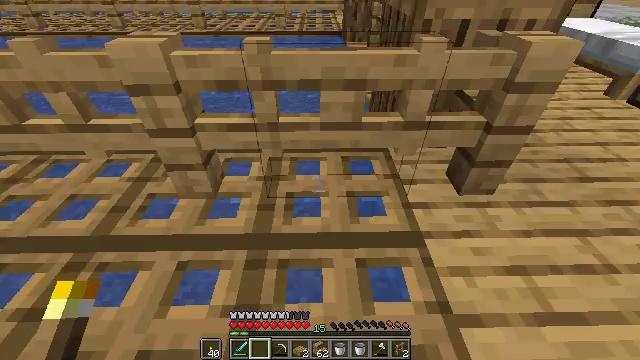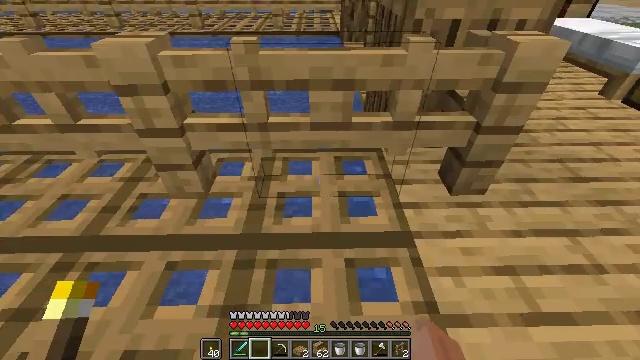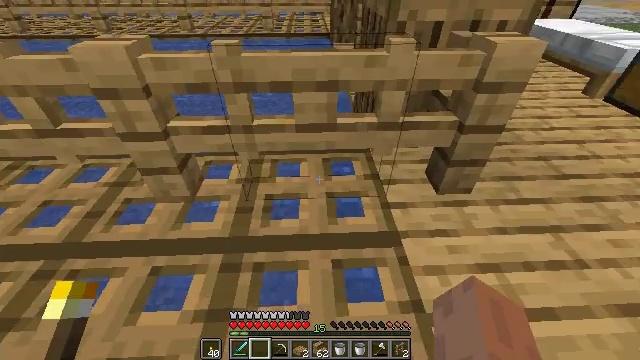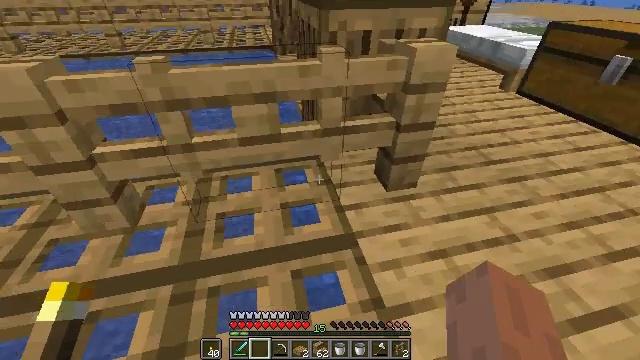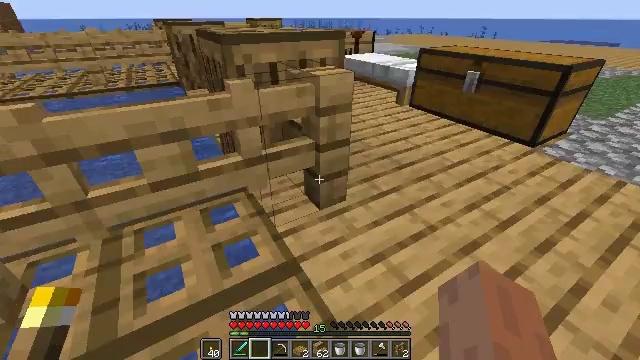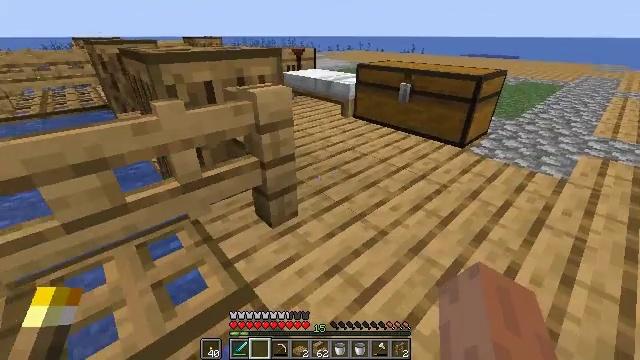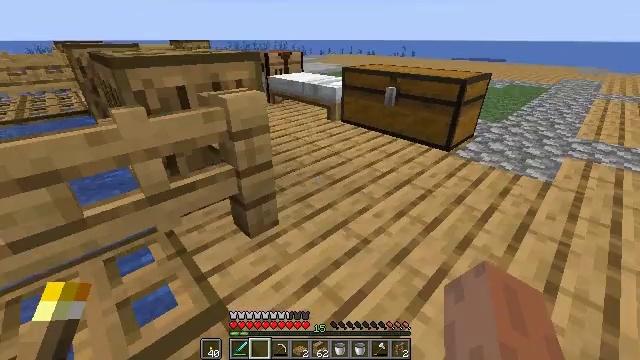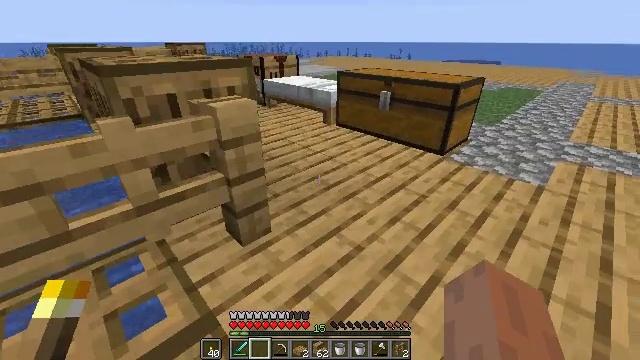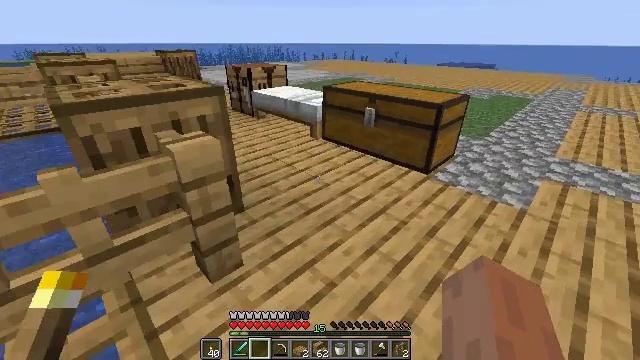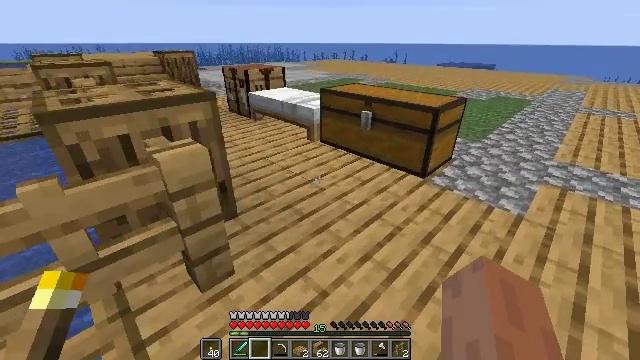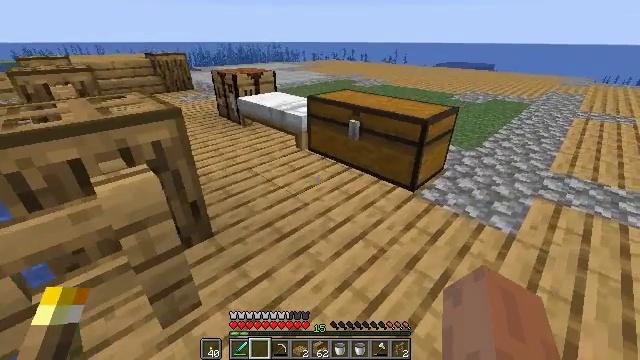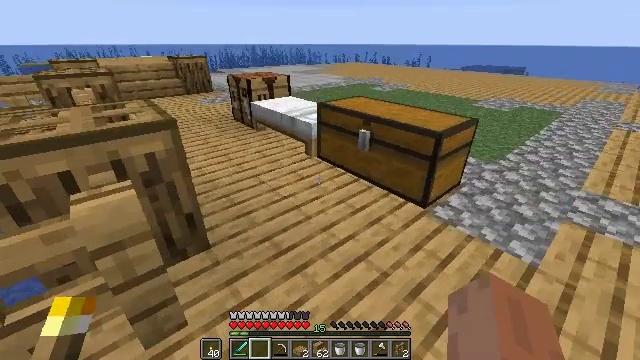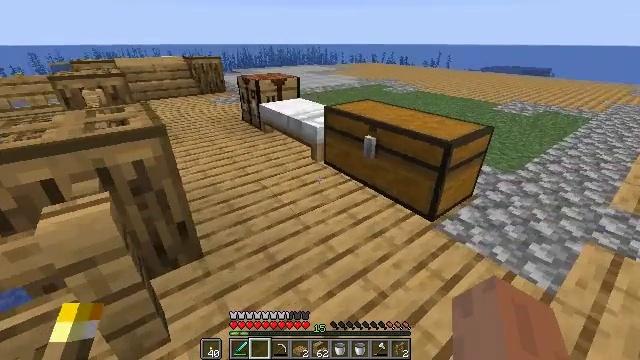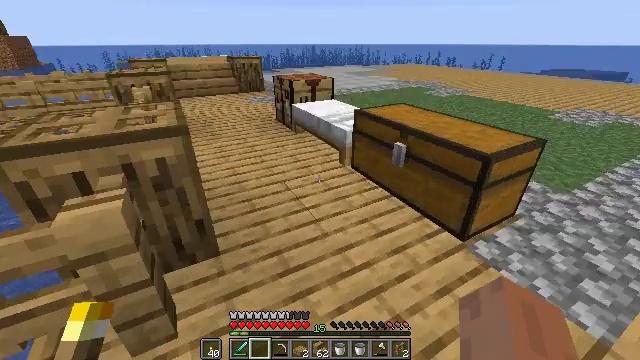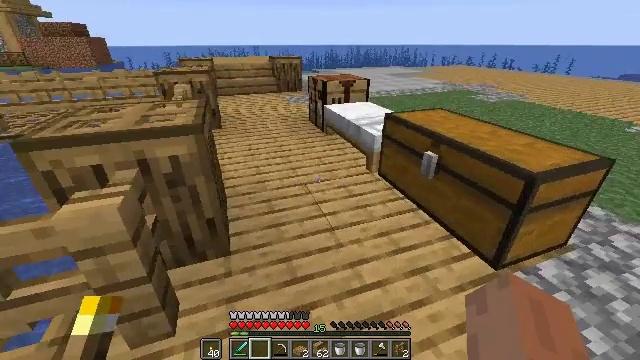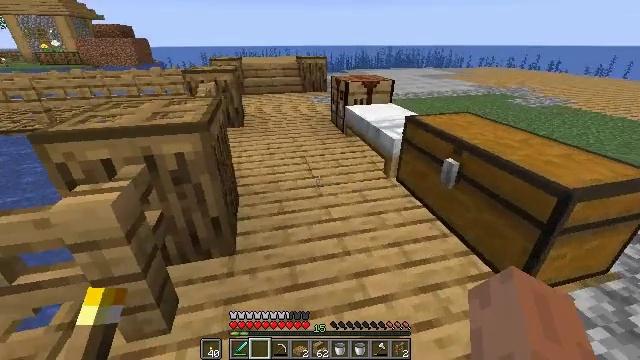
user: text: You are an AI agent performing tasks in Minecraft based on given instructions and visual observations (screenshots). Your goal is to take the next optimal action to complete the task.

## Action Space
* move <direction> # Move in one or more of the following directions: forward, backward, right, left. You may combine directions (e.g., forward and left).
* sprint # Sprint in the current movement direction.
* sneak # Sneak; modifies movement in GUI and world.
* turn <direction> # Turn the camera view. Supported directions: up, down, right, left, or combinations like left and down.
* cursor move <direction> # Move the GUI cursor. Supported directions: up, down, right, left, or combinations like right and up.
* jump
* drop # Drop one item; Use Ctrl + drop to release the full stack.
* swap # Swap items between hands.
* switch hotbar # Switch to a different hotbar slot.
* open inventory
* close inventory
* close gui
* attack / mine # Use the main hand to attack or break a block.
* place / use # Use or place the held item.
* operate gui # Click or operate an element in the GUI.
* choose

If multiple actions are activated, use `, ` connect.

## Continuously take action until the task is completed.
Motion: motion action
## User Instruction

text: Remove the oak trapdoor from its place.
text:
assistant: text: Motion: move right, sneak
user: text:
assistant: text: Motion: move right, sneak, turn right
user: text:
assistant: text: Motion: move right, sneak, turn right and up
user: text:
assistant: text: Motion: move right, sneak, turn right and up
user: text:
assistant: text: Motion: move forward and move right, sneak, turn right and up
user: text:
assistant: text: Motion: move forward and move right, turn right
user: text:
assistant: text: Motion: move forward and move right
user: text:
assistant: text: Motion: move forward and move right
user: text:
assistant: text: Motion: move forward and move right
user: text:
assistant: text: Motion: move forward and move right
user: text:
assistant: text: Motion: move forward and move right, turn left
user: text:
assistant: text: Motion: move forward and move right, turn left
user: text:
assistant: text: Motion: move forward and move right, turn left
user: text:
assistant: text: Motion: move forward and move right, sprint, turn left
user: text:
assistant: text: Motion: move forward and move right, sprint, turn left
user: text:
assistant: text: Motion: move forward and move right, sprint, turn left
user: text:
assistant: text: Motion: move forward and move right, sprint, turn left
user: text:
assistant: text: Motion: move forward and move right, turn left
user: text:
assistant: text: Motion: move right, turn left
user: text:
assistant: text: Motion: move right, turn left
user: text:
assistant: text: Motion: no_op
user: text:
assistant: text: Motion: no_op
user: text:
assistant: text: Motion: no_op
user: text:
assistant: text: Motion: no_op
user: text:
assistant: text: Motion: no_op
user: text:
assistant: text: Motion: turn right
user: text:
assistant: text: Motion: move forward, turn right and down
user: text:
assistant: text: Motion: move forward, turn right
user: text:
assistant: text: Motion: move forward
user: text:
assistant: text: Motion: move forward